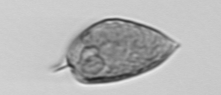
Label: Prorocentrum_micans